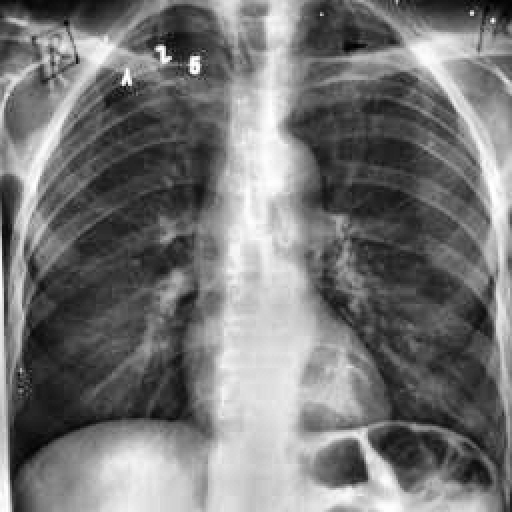
Finding: TUBERCULOSIS